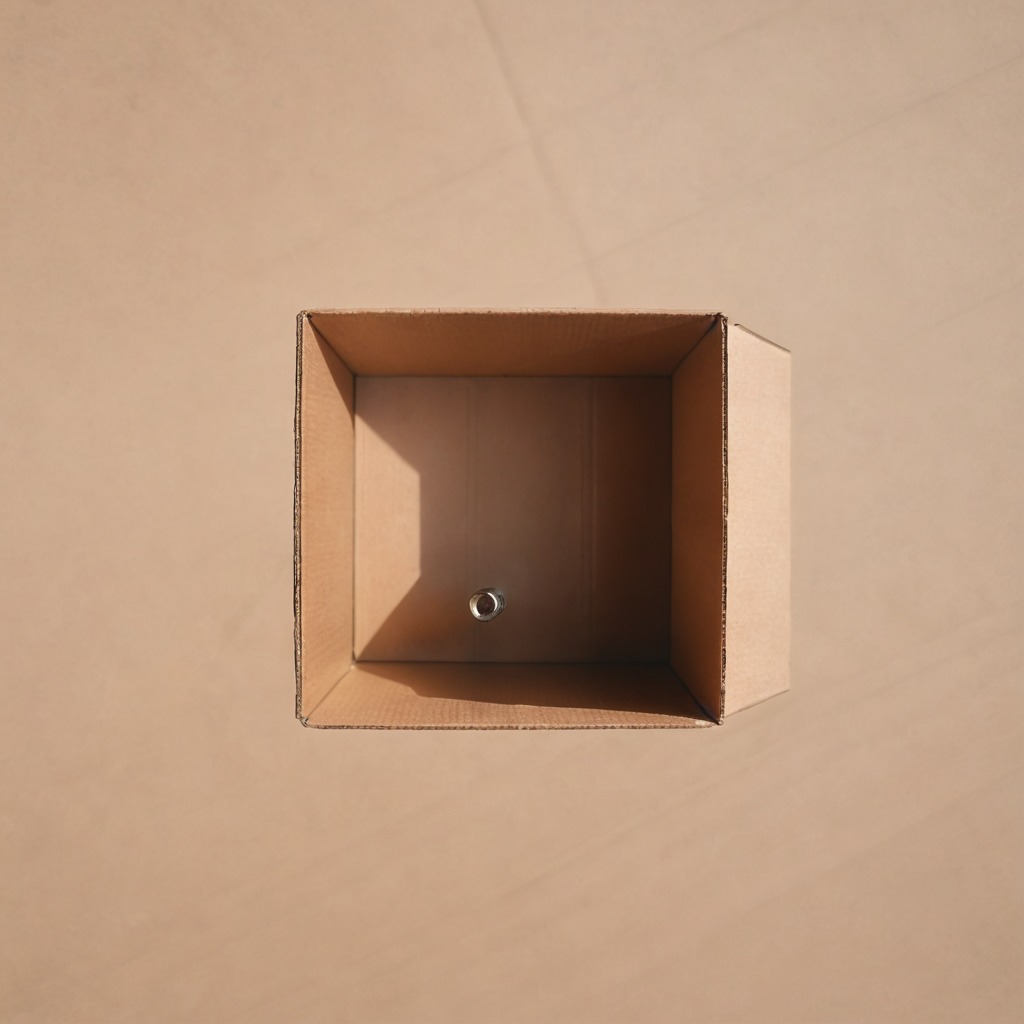
A metal nut lying on the cardboard box surface in an outdoor workshop during daytime bright natural light soft shadows slightly creased but